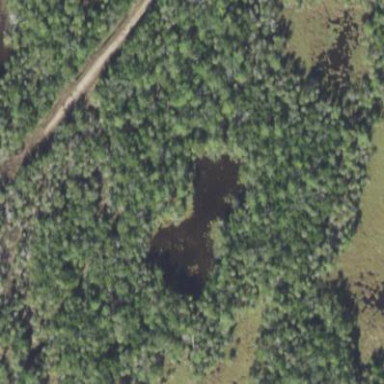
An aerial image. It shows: Marshy wetland area.